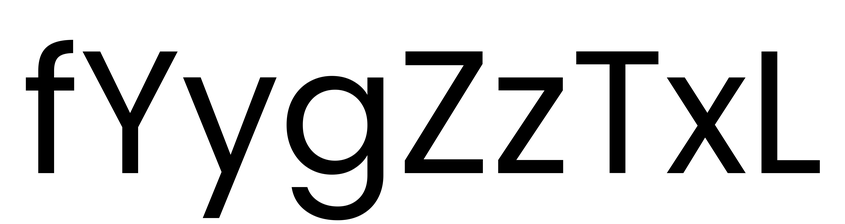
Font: Poppins-Regular